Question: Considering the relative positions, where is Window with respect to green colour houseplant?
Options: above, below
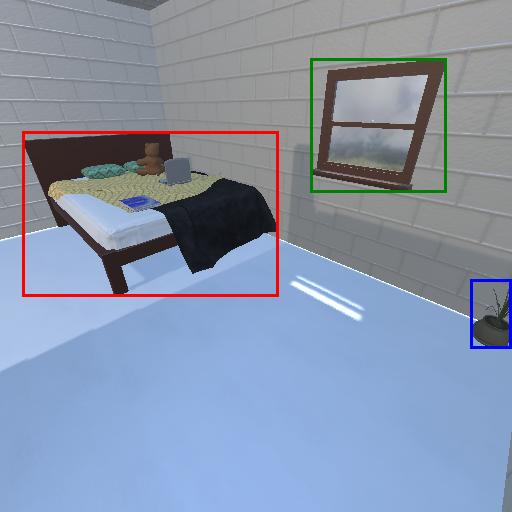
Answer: above